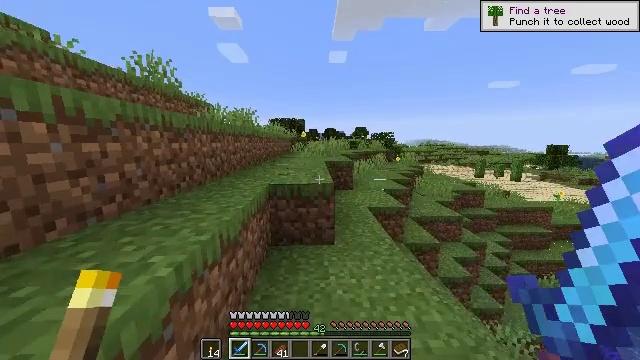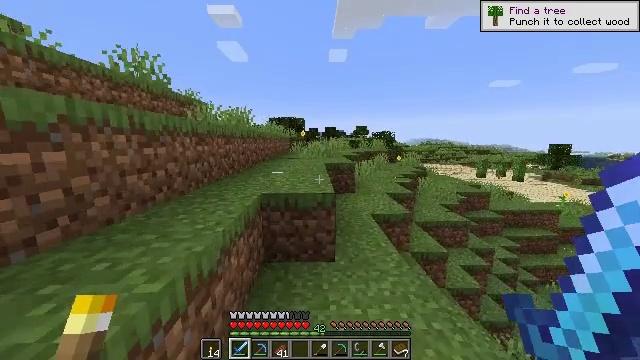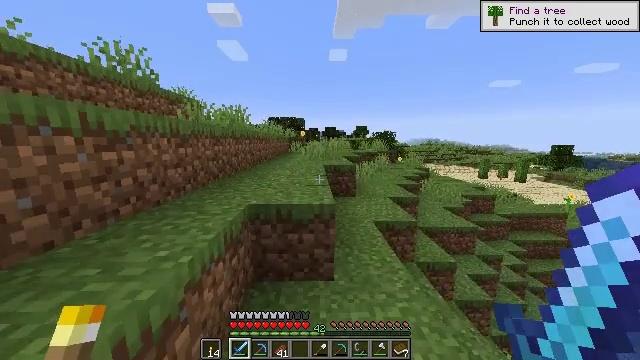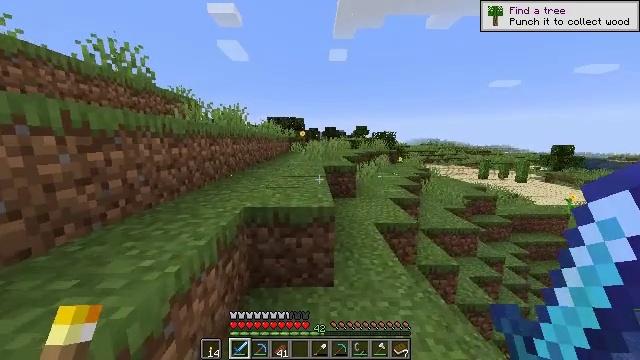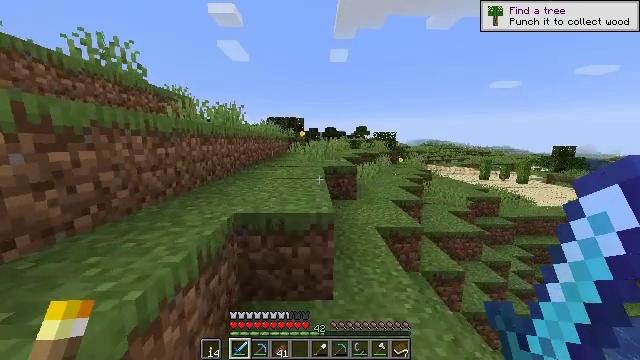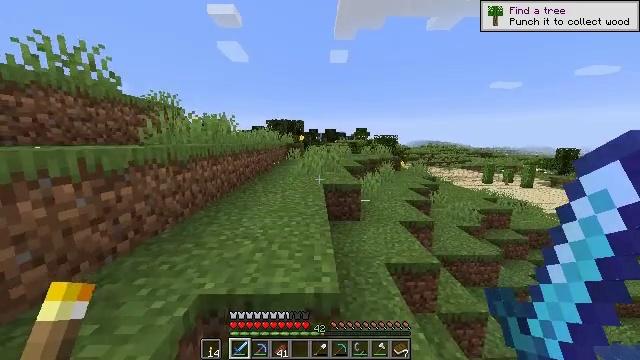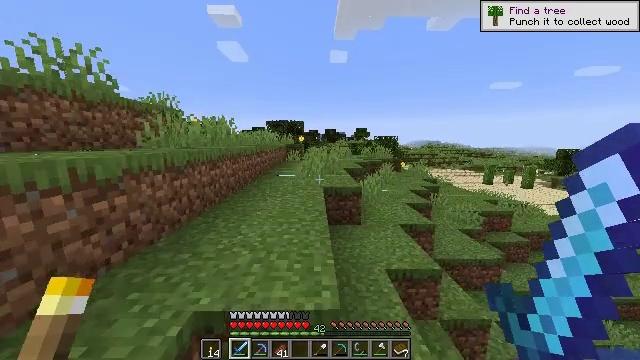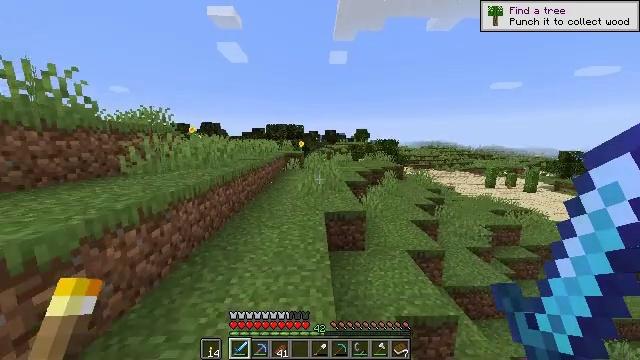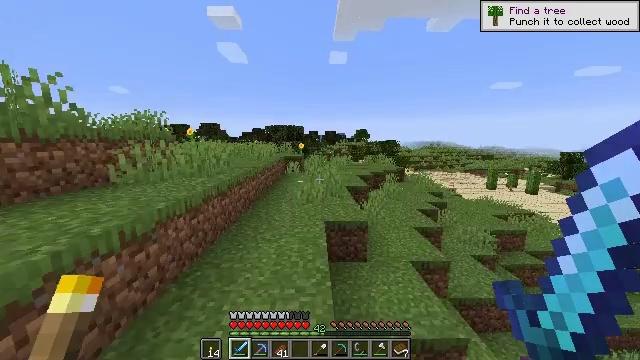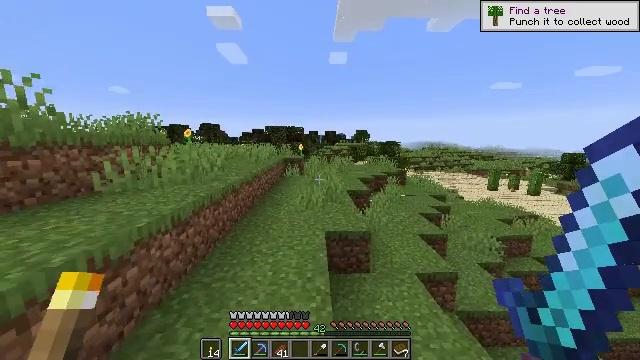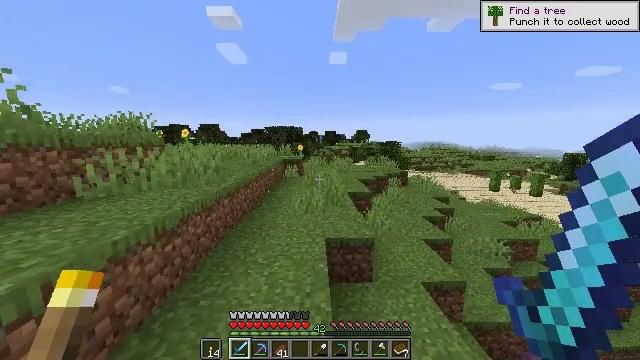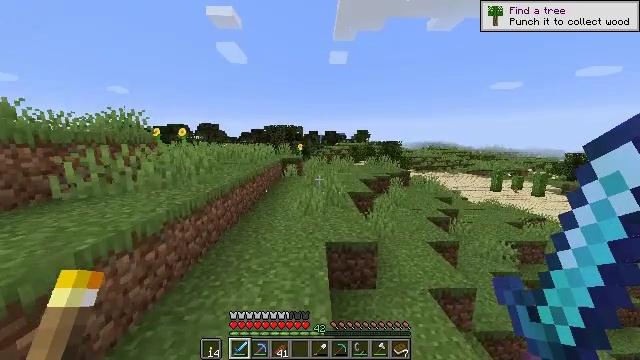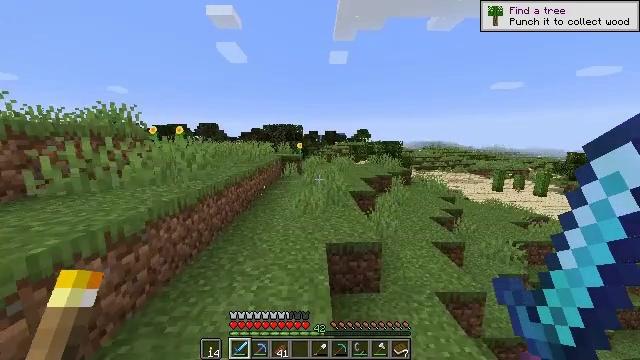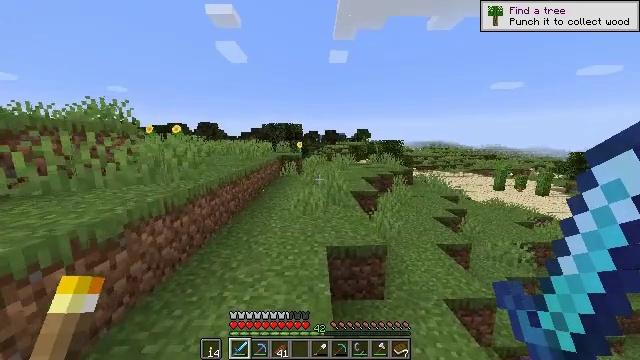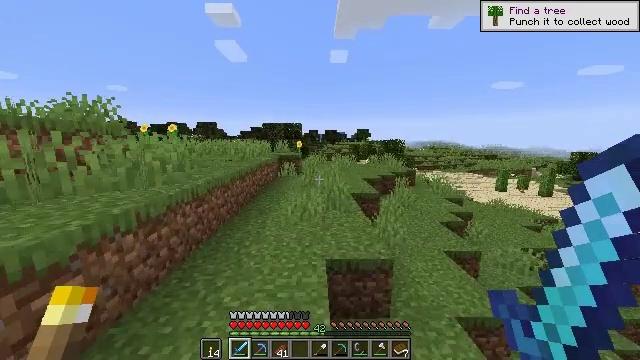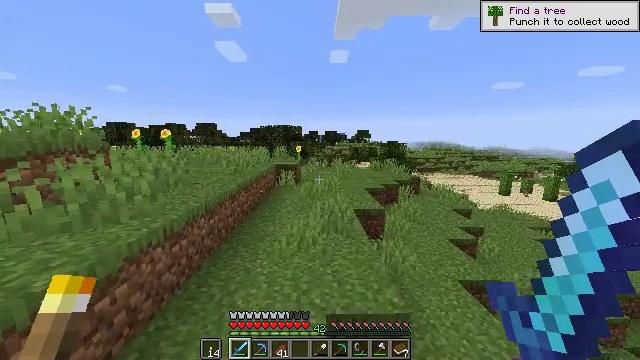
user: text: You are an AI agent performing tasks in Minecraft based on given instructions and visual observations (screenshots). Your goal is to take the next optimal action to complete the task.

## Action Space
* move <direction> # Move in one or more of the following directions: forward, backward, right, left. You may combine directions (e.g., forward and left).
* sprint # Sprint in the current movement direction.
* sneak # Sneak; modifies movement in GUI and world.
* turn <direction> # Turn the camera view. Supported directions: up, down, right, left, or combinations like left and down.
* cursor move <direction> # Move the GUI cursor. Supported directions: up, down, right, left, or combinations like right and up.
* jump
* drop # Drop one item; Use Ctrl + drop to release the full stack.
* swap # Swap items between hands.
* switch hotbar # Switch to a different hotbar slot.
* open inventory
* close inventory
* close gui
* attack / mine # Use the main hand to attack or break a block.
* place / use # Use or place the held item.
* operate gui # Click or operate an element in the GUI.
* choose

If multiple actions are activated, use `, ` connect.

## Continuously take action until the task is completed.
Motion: motion action
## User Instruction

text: Break the enchanting table to move it.
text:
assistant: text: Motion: move forward, sprint
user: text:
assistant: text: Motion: move forward, sprint
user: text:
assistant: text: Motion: move forward, sprint
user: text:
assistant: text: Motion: move forward, sprint
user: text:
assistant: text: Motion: move forward, sprint, jump
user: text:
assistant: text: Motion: move forward, sprint, jump
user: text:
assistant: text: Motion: move forward, sprint, jump
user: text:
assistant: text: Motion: move forward, sprint, jump
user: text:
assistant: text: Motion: move forward, sprint, jump
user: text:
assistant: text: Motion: move forward, sprint, jump
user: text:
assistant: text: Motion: move forward, sprint, jump
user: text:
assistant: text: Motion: move forward, sprint, jump
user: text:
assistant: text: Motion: move forward, sprint, jump
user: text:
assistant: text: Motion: move forward, sprint, jump
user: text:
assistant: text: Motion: move forward, sprint, jump
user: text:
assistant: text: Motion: move forward, sprint, jump
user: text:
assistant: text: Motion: move forward, sprint, jump
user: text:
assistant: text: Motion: move forward, sprint, jump
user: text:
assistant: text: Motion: move forward, sprint, turn right, jump
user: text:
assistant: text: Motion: move forward, sprint, turn right, jump
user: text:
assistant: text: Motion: move forward, sprint, turn right, jump
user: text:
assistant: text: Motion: move forward, sprint, turn right, jump
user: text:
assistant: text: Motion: move forward, sprint, jump
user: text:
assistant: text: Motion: move forward, sprint, jump
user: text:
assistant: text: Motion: move forward, sprint, jump
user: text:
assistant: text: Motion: move forward, sprint, jump
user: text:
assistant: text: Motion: move forward, sprint, jump
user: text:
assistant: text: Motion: move forward, sprint, jump
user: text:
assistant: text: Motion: move forward, sprint, jump
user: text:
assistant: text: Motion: move forward, sprint, jump